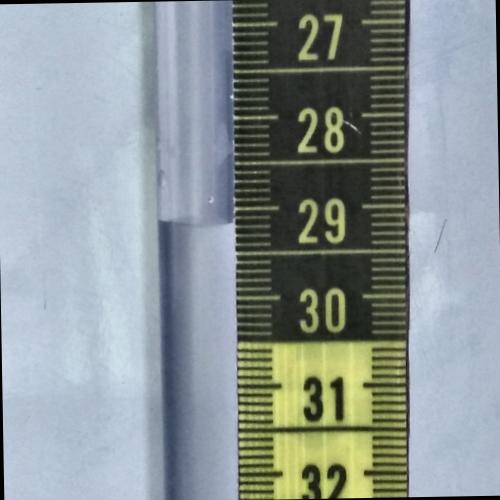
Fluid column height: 29.2 cm